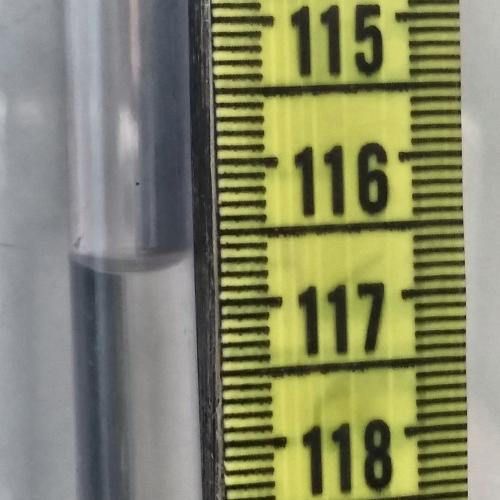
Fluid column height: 116.7 cm